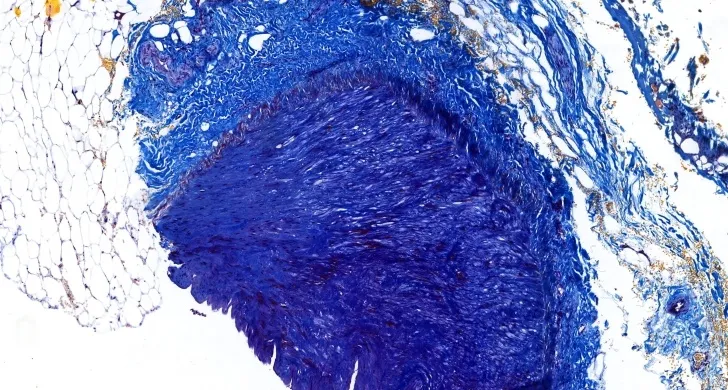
Histological image of a splenic artery aneurysm. Atherosclerotic lesions.
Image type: pathology (masson_trichrome)